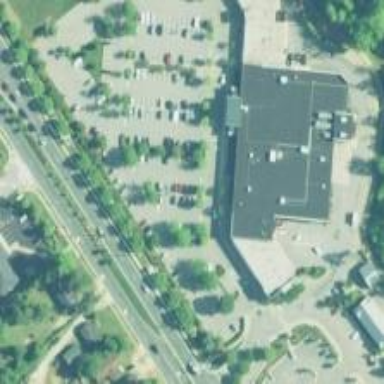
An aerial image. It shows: Supermarket.